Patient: sex M, age 34
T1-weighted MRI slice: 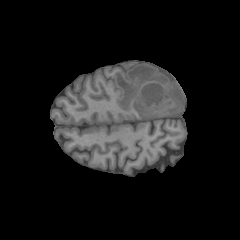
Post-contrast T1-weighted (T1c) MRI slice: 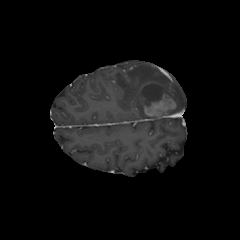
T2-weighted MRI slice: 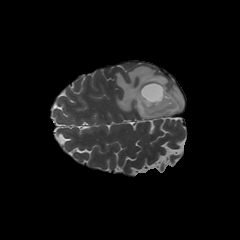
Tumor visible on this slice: yes
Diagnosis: Astrocytoma, IDH-mutant
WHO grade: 3